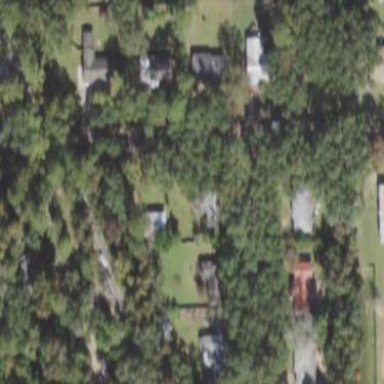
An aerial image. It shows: Single-family residential area.